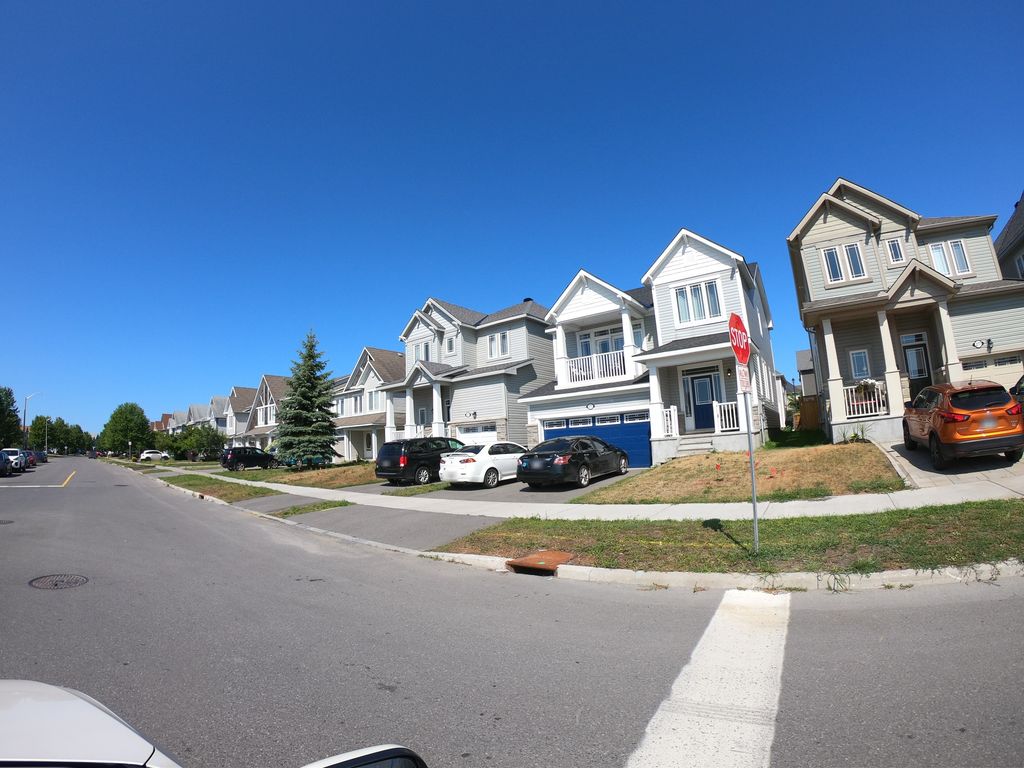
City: ottawa-gatineau